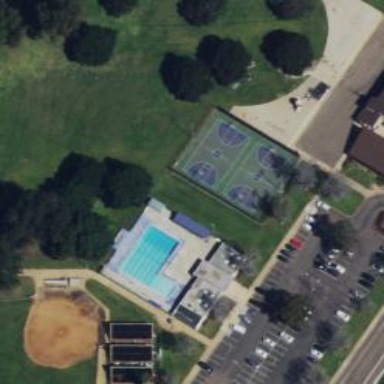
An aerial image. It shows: Basketball court on leisure land pitch.